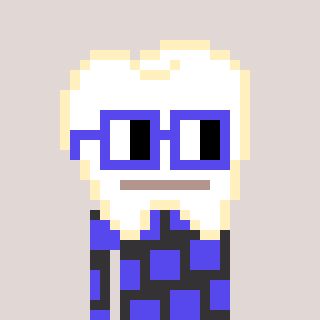
a pixel art character with square blue glasses, a tooth-shaped head and a grayscale-colored body on a warm background